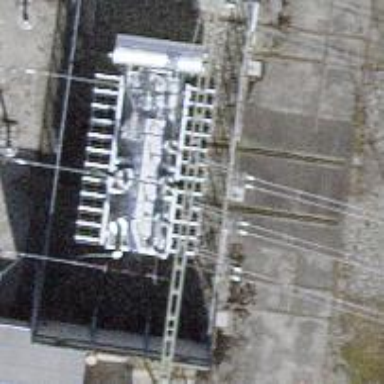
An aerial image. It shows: Insulator used in power equipment.